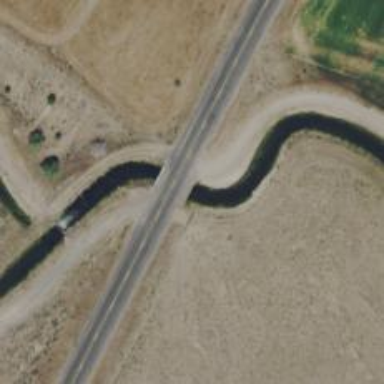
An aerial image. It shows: Culvert tunnel crossing over canal.